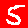
Digit: 5